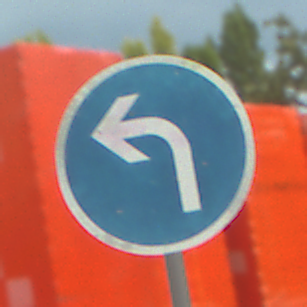
Verkehrszeichen: VorgeschriebeneFahrtrichtungLinks
Umgebung: Outdoor, Suburban
Tageszeit: MorningAfternoon
Wetter: PartlyCloudy
Licht: Natural
Jahreszeit: NotSpecified
Kontrast: LowContrast